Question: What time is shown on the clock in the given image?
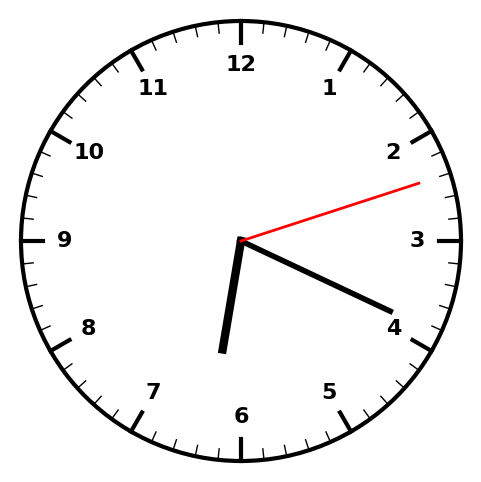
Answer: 06:19:12